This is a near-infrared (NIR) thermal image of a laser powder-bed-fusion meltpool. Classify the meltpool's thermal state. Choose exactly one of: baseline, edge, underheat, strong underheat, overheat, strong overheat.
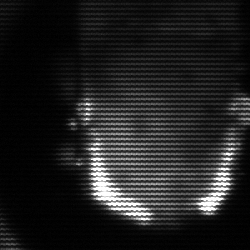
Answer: baseline